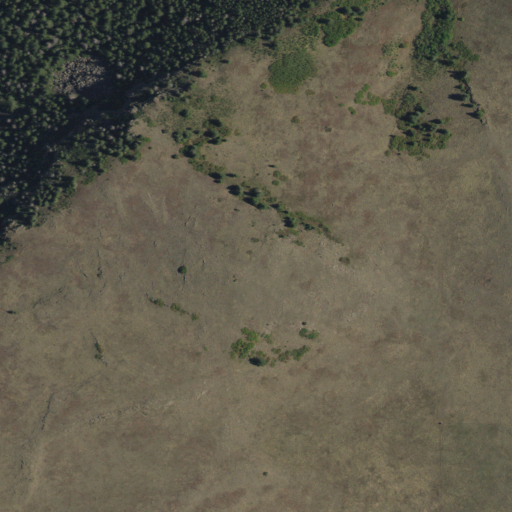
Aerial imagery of mountain in New Mexico named Johnson Mesa containing shrub, evergreen forest, and grassland